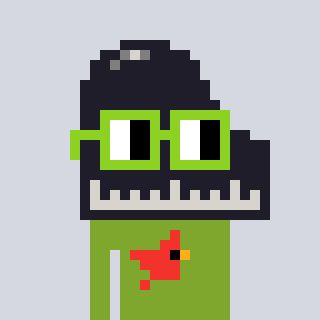
a pixel art character with square light green glasses, a piano-shaped head and a slimegreen-colored body on a cool background